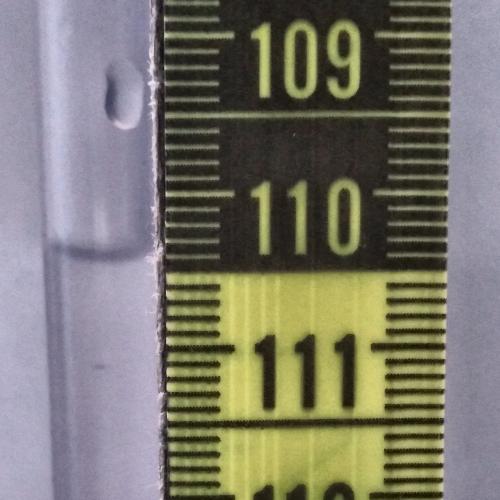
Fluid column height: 110.4 cm